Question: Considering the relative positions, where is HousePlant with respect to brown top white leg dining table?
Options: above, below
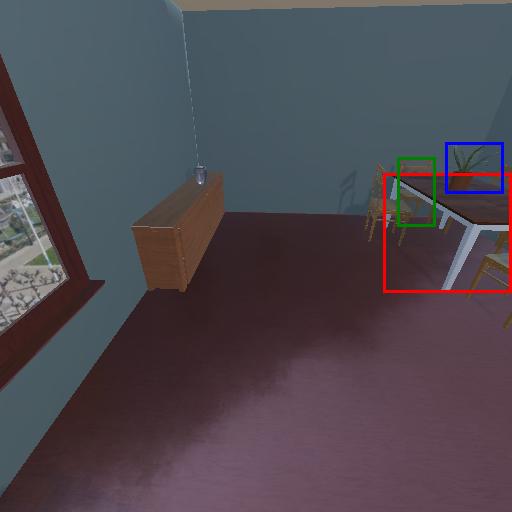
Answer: above